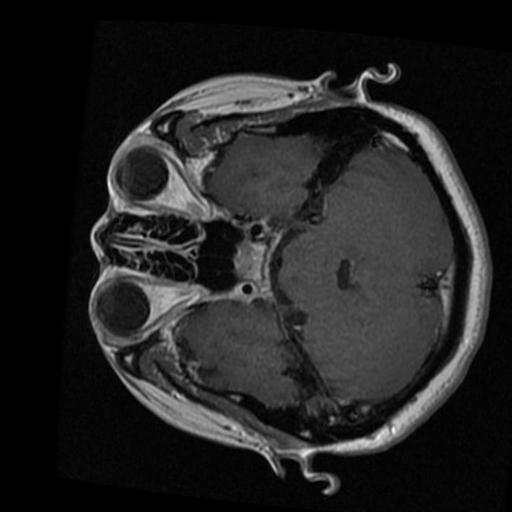
Label: brain_tumor